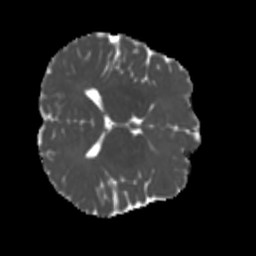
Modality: MD
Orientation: axial
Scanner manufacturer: siemens
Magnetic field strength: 3 T
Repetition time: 4 s
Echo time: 0.0594 s